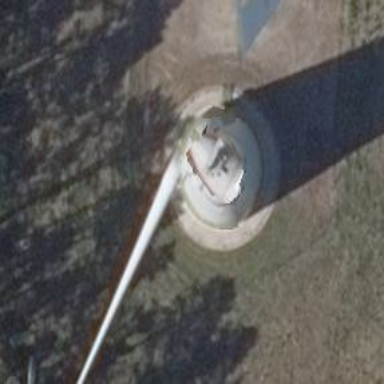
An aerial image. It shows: Wind generator using horizontal axis wind turbines.